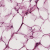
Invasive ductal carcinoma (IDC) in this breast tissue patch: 0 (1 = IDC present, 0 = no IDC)